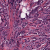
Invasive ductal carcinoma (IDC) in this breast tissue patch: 1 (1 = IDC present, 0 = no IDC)